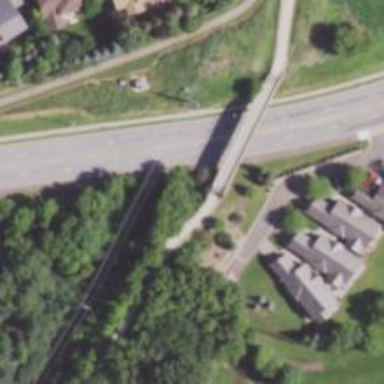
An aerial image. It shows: Historic bridge.